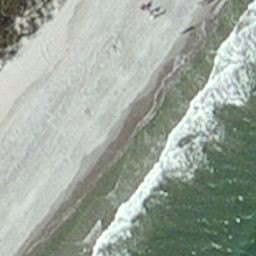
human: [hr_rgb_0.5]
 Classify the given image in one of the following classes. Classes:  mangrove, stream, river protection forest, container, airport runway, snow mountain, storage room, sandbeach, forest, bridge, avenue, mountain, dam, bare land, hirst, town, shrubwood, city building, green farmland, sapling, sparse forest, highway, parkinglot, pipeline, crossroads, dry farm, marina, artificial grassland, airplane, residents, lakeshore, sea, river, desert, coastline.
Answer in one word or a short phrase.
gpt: coastline